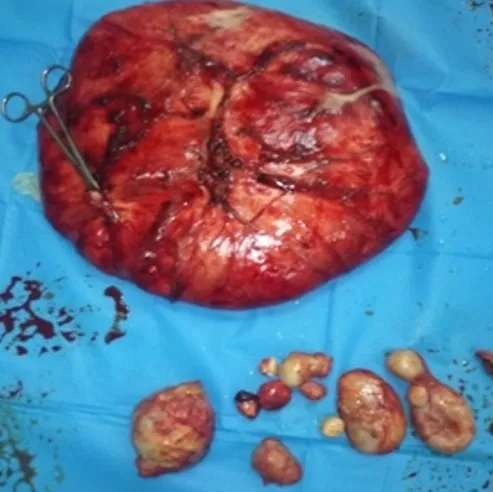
The different resected cysts.
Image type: medical_photograph (other_medical_photograph)